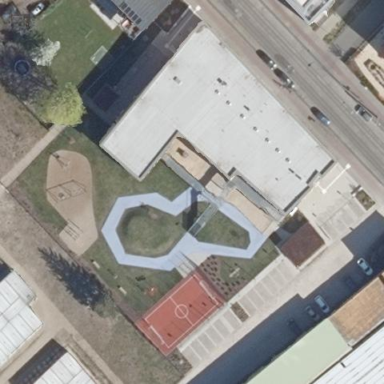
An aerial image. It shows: Kindergarten.